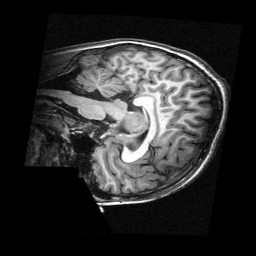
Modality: T1w
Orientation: sagittal
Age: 12
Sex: male
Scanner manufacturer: siemens
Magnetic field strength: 3 T
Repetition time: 2.3 s
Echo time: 0.00336 s